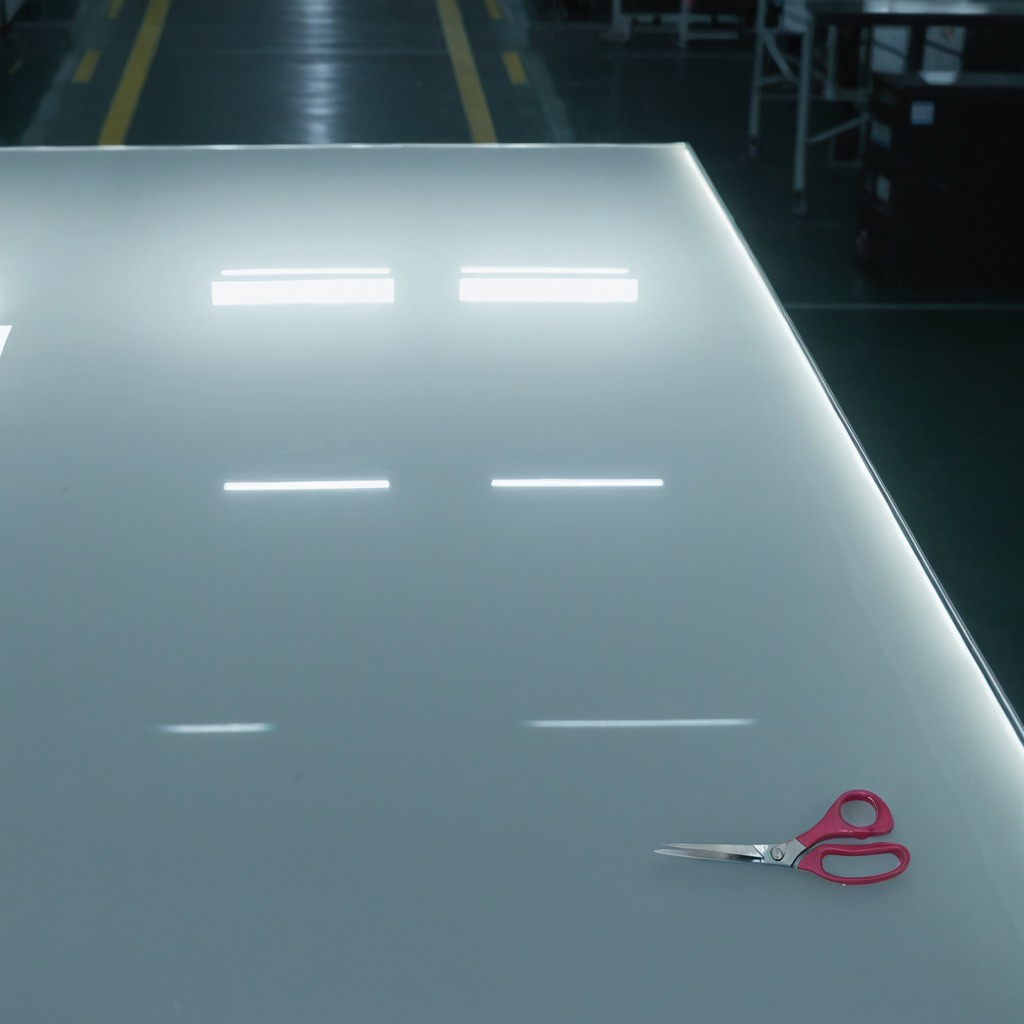
A scissor is lying on a high-gloss table in a ship maintenance bay industrial lighting.